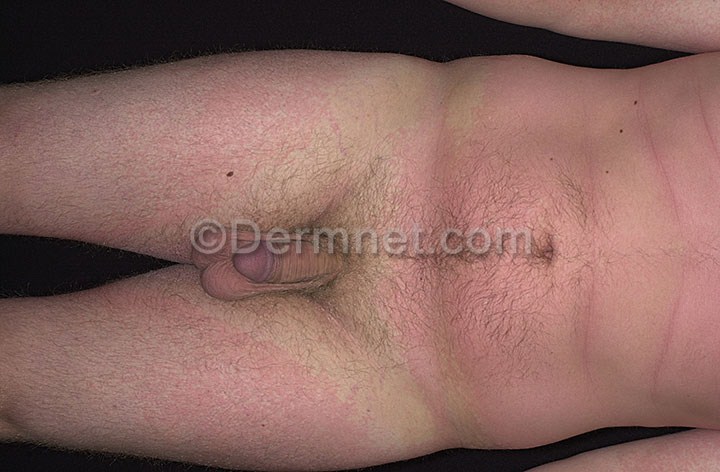
Disease: Exanthems and Drug Eruptions